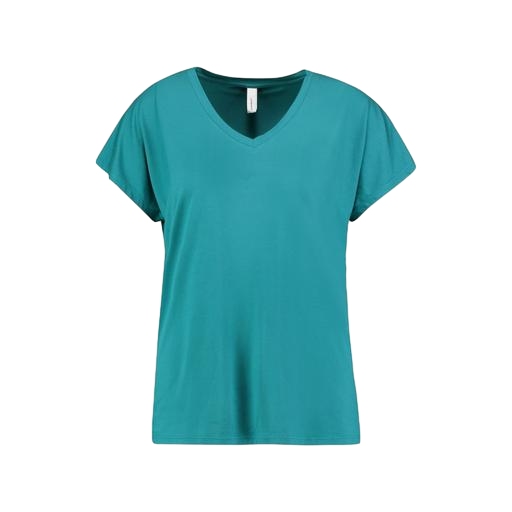
teal v-neck shirt, green v-neck short sleeve tee, boxy fit t-shirt, white background